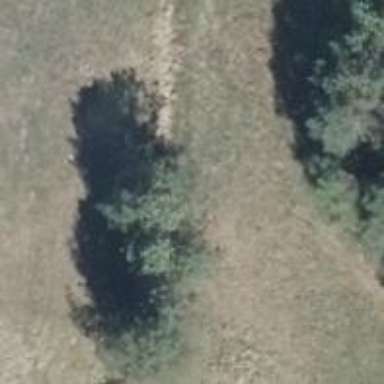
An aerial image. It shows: Row of trees in natural setting.